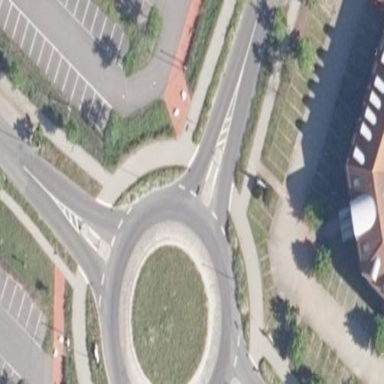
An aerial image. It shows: Tertiary road with asphalt surface leading to roundabout junction. There is cycle track alongside the road.